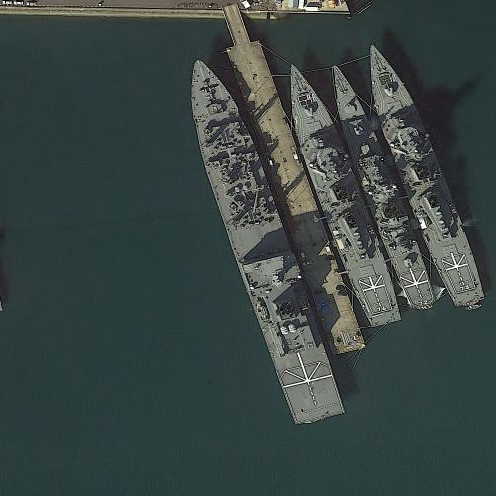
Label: cruiser